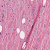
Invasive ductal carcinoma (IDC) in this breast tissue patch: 1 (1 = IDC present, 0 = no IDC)